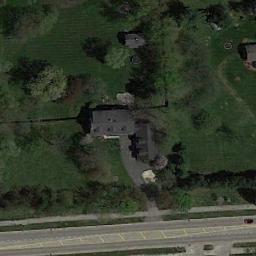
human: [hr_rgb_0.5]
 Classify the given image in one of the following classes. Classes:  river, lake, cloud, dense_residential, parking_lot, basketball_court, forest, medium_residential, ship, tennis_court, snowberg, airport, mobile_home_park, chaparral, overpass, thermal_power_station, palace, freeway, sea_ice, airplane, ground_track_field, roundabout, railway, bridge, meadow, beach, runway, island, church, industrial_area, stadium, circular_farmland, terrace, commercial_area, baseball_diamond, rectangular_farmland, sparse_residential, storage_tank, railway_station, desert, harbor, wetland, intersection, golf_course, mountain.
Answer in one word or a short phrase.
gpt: sparse_residential